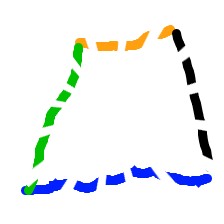
Shape: trapezoid